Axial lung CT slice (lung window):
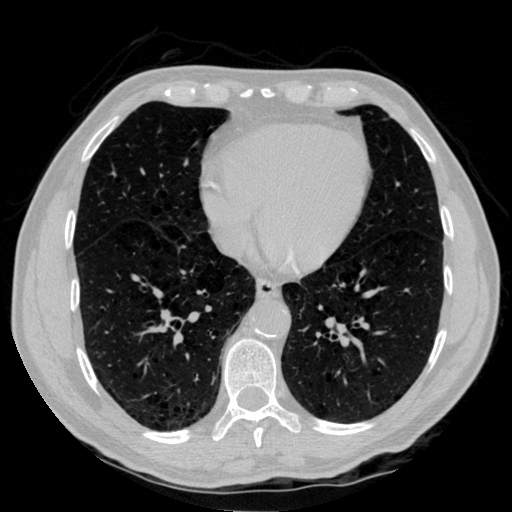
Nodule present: no